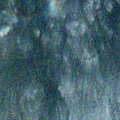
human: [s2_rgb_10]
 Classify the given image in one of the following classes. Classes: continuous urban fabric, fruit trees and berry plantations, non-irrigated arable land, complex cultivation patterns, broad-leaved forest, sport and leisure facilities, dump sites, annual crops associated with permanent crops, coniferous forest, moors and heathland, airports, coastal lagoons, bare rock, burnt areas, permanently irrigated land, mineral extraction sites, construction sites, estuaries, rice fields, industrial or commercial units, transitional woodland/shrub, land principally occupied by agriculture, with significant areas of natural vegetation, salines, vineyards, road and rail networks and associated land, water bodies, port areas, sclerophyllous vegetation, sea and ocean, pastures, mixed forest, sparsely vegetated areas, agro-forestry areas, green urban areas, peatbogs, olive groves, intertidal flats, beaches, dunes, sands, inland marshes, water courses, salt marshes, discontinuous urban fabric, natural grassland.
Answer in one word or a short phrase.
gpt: water bodies